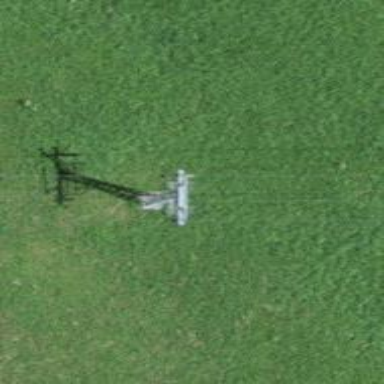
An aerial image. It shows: Pylon used for aerialway.